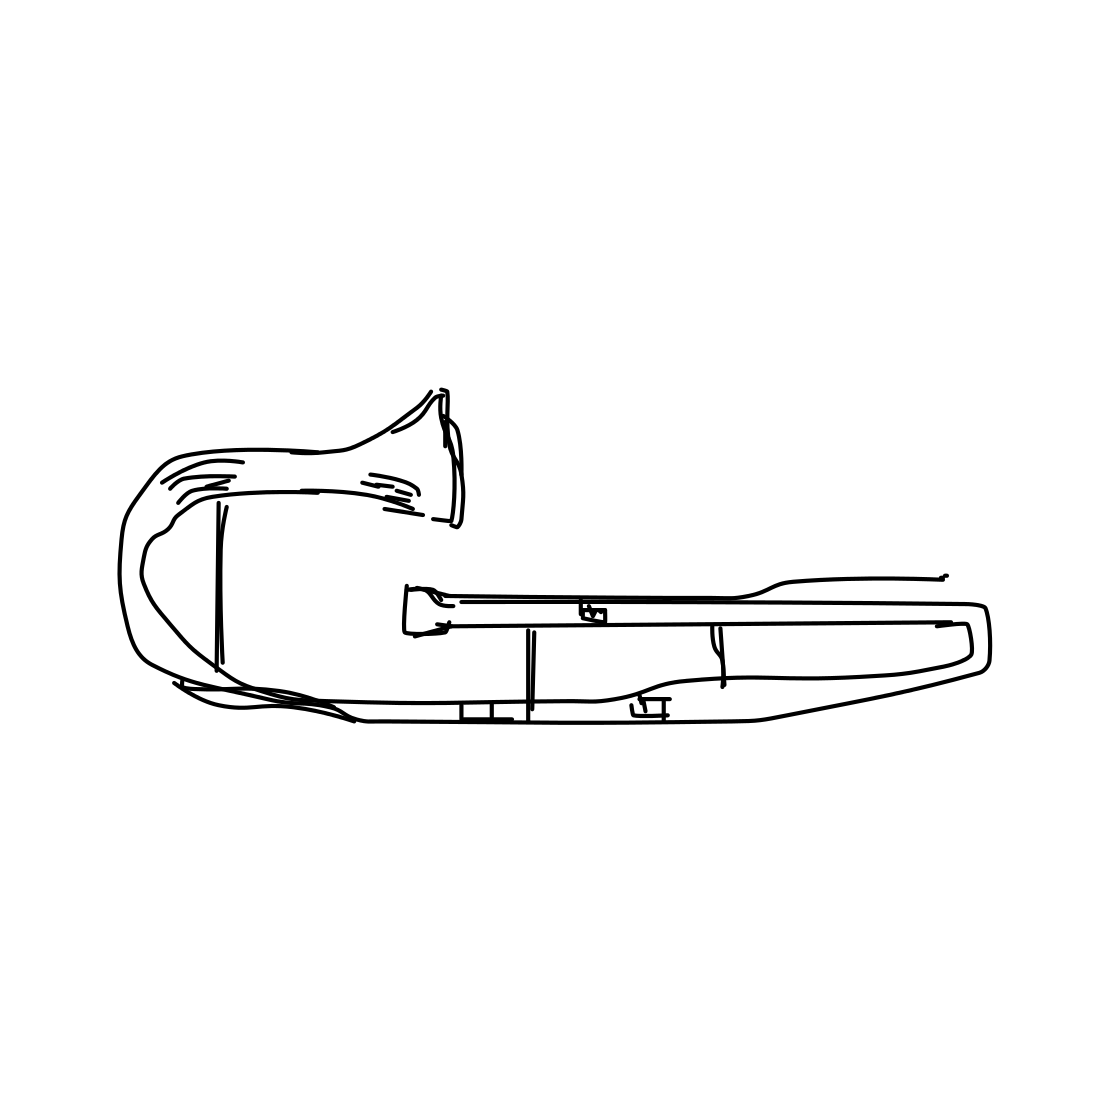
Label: trombone